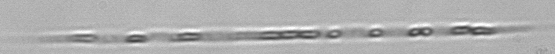
Label: Rhizosolenia